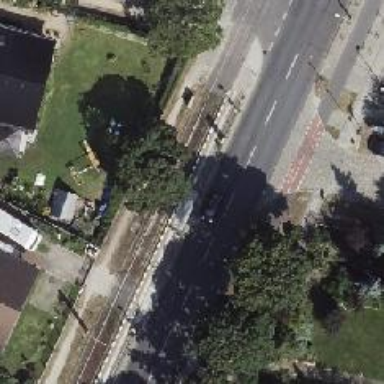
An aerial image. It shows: Tram stop position for public transport.